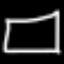
Label: square